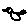
Label: bird